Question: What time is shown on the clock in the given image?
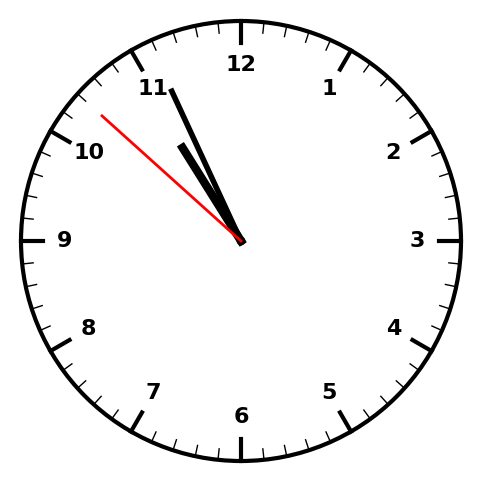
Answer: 10:55:52